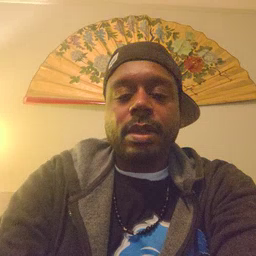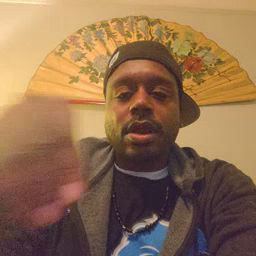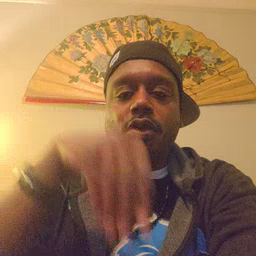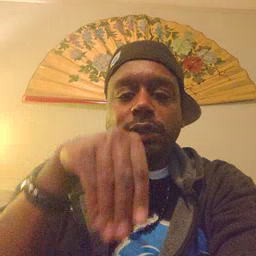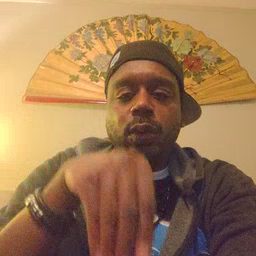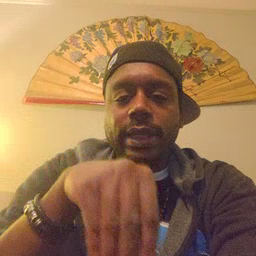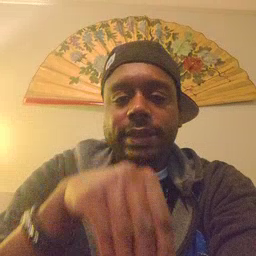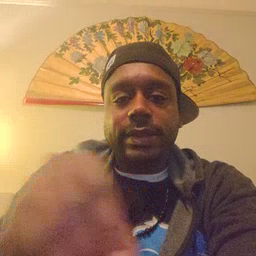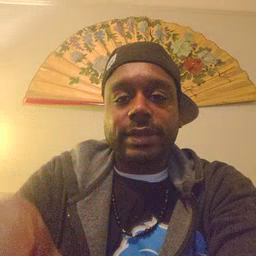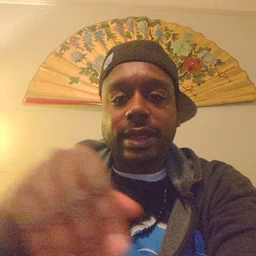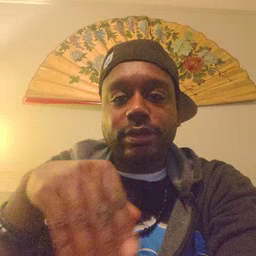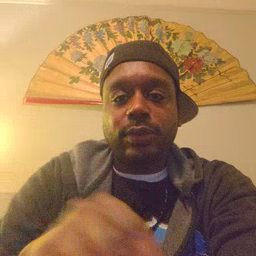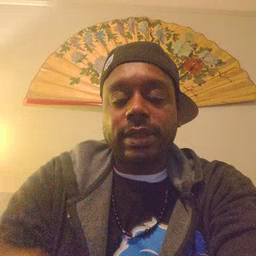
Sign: into